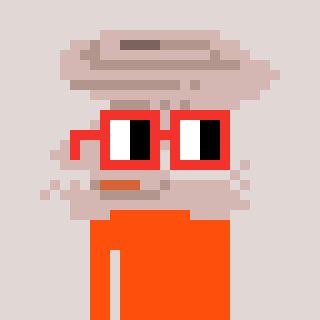
a pixel art character with square red glasses, a tornado-shaped head and a orange-colored body on a warm background